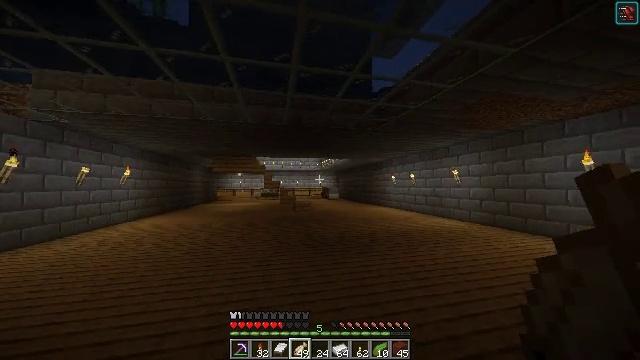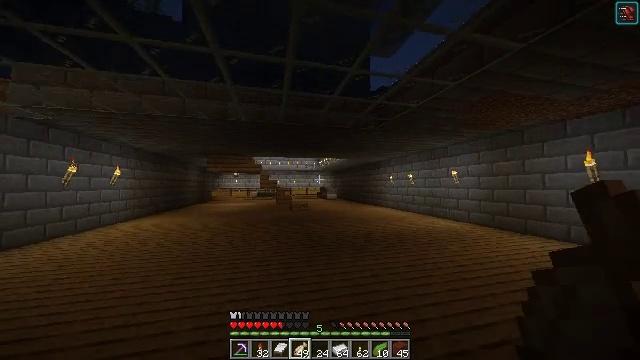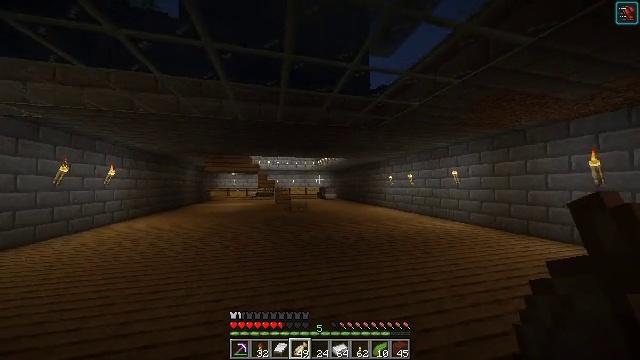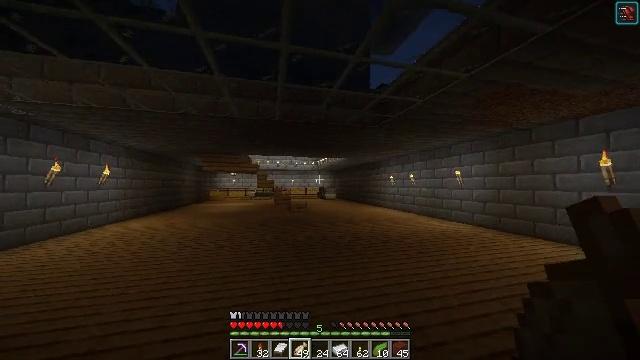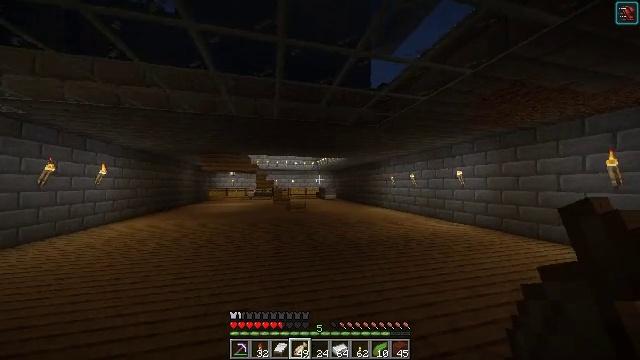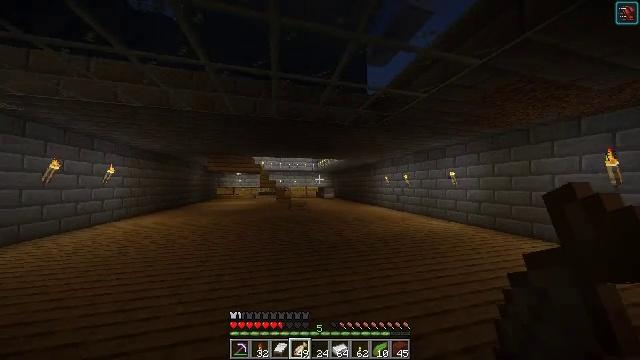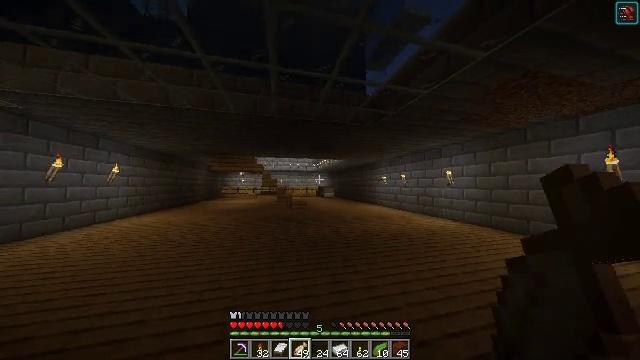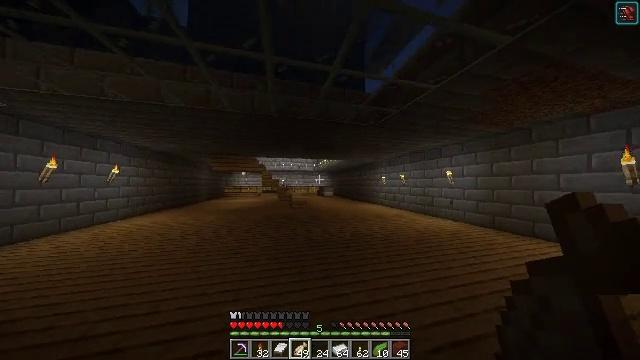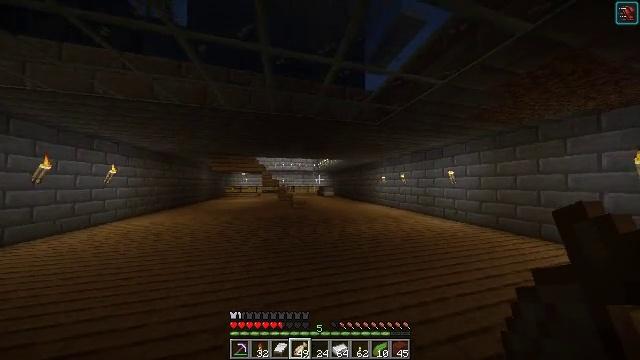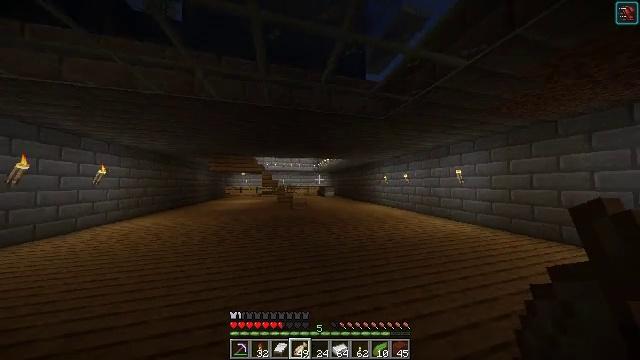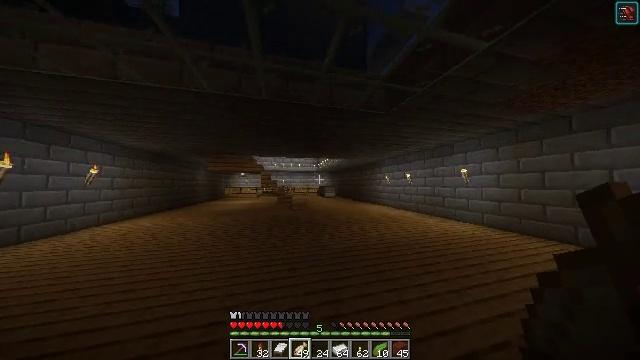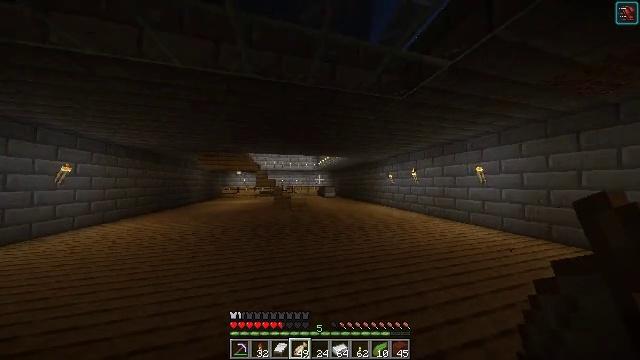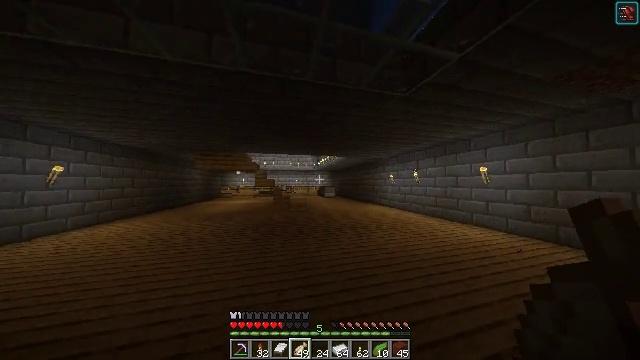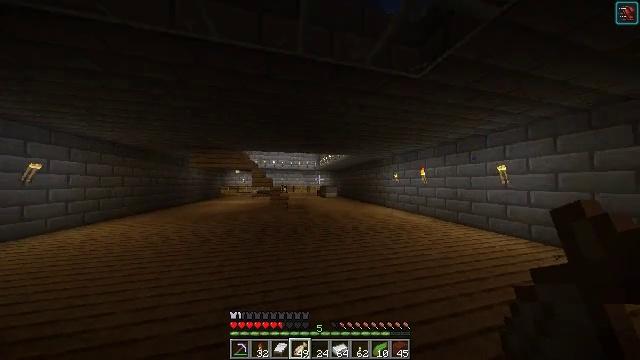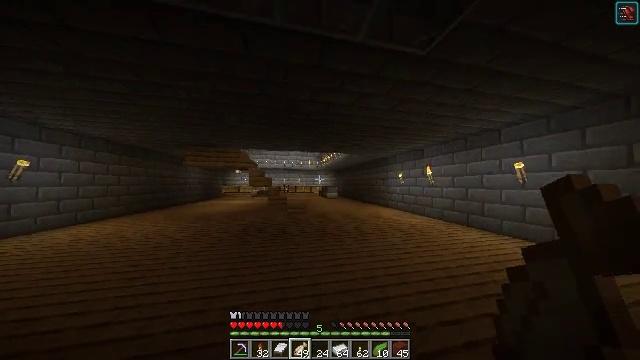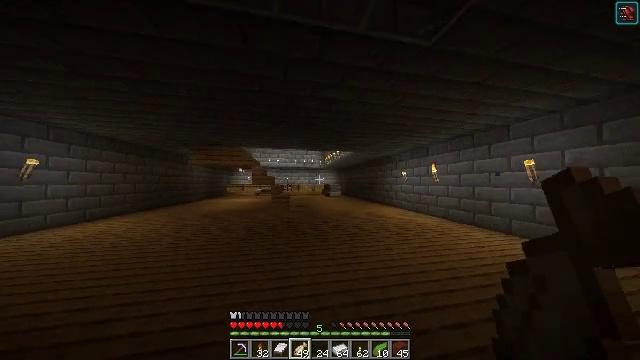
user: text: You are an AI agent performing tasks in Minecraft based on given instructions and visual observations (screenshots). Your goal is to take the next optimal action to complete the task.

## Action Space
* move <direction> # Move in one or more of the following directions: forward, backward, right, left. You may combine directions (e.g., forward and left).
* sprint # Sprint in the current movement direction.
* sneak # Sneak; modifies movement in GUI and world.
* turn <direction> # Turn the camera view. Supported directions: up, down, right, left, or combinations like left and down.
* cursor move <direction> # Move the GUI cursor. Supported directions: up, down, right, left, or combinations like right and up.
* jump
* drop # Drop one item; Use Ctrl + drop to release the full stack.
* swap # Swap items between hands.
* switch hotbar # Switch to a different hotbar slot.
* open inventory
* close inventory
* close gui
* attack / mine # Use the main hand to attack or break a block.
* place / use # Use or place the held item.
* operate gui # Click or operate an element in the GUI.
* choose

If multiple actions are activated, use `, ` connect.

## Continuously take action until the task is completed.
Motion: motion action
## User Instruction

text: Create iron nugget from iron ingot.
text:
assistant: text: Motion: move forward
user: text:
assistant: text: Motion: move forward
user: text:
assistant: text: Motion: no_op
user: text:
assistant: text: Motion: move forward
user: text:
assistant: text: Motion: move forward
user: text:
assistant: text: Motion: move forward
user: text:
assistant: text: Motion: move forward
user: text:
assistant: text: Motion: move forward
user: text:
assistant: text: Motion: move forward
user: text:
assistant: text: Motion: move forward
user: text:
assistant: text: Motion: move forward
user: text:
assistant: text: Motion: move forward
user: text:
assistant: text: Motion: move forward and move right
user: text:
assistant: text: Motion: move forward and move right, turn left
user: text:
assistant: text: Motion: move forward and move right, turn left
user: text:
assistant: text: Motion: move forward and move right
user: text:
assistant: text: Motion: move forward and move right, turn left
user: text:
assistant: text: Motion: move forward, turn left
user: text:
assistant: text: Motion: move forward, turn left
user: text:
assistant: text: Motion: move forward, turn left
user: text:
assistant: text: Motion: move forward, turn left and up
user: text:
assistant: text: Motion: move forward, turn left and up
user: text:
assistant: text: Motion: move forward, turn right
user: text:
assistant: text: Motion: move forward, turn right
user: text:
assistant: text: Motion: move forward, turn down
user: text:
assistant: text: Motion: move forward and move right, turn left
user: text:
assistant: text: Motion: move forward and move right, turn left
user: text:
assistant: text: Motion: move forward and move right, turn left
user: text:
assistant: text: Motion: move forward and move right, turn left
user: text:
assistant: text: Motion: move forward and move right, turn left